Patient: sex M, age 30
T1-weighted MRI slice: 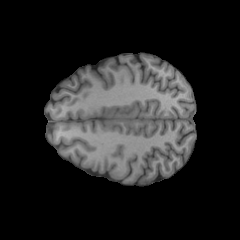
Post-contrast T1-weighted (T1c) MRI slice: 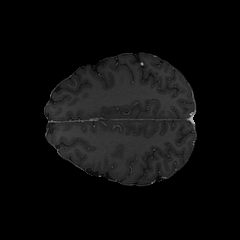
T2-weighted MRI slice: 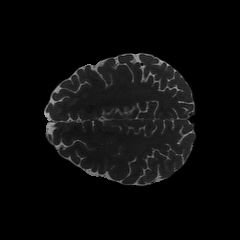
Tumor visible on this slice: no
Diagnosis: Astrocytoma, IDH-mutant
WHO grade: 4